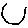
Label: hexagon